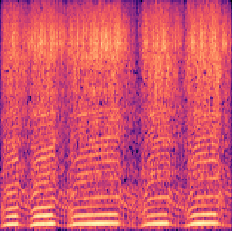
Sound class: Chainsaw